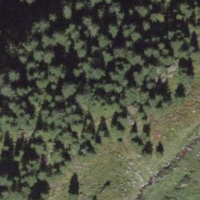
EUNIS habitat code: 43
Species observed at this site:
Cupido minimus
Nucifraga caryocatactes
Erynnis tages
Turdus torquatus
Aporia crataegi
Boloria titania
Anthus spinoletta